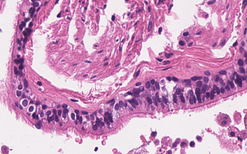
Tumor epithelial tissue: no
Tumor-associated stroma tissue: no
Normal tissue: yes